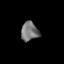
Tissue: prostate
Cell type: Epithelial cells
Senescence score: 0.2995
Nuclear area (px): 320
Mean DAPI intensity: 118.9375